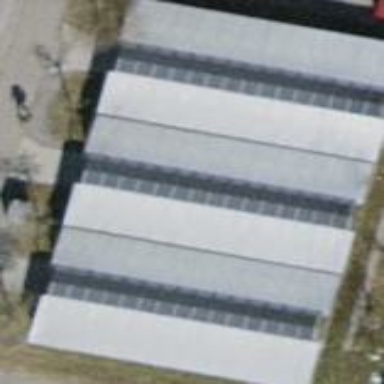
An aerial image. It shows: Shed designated as bicycle parking facility.